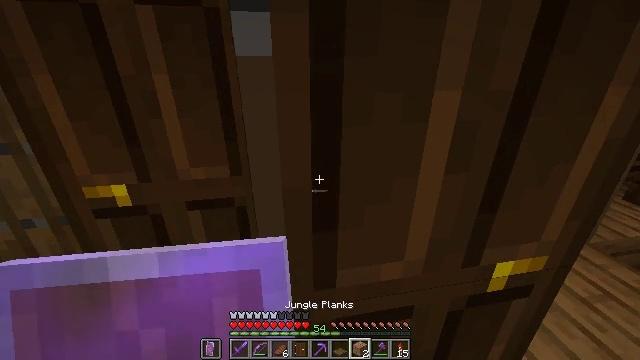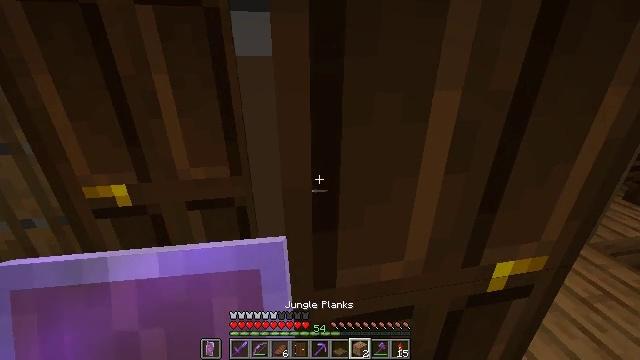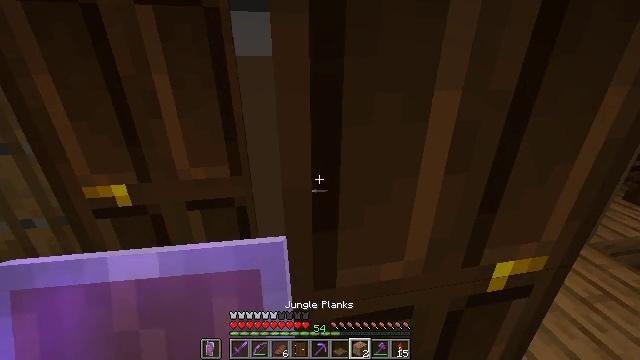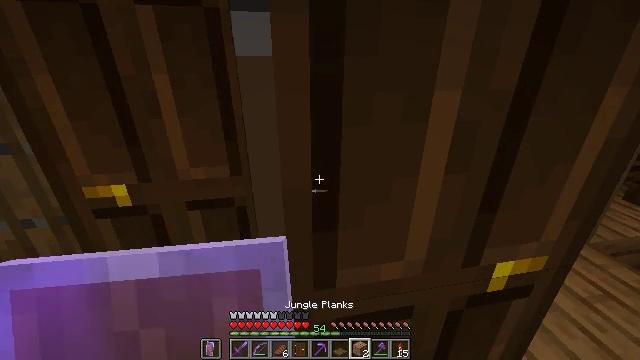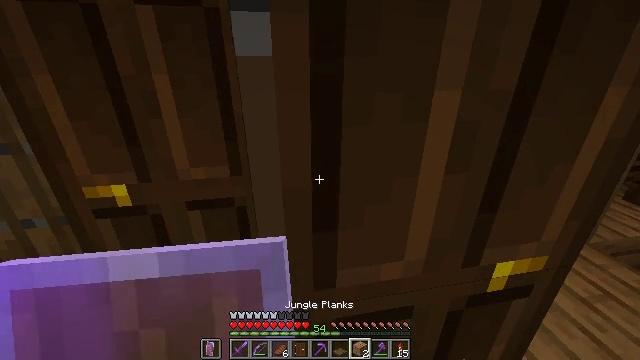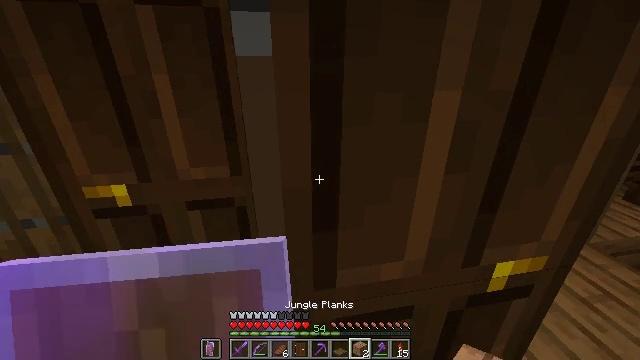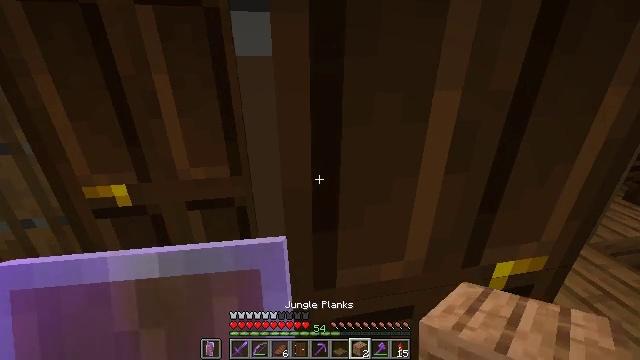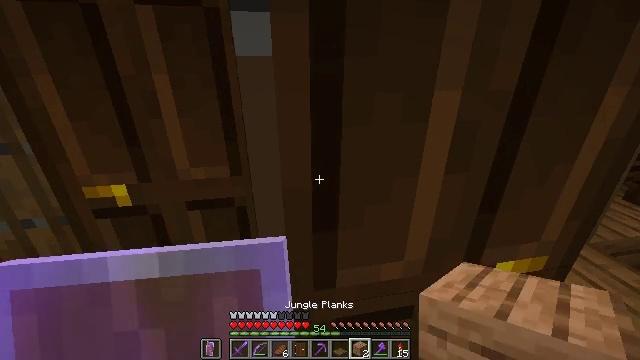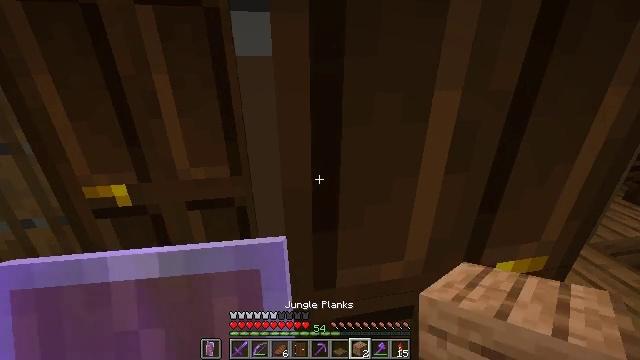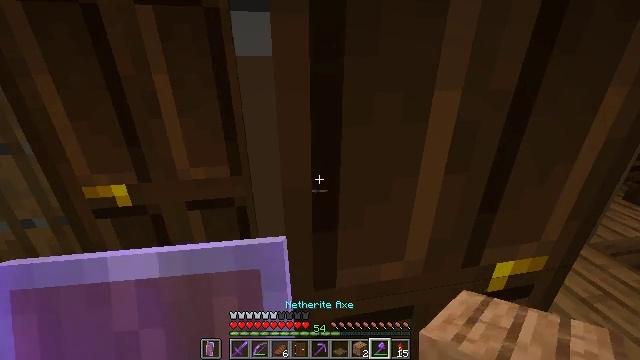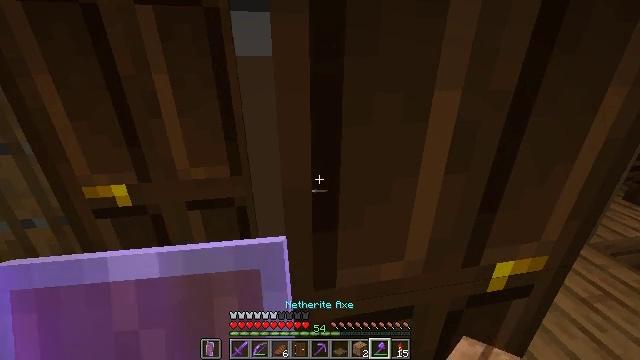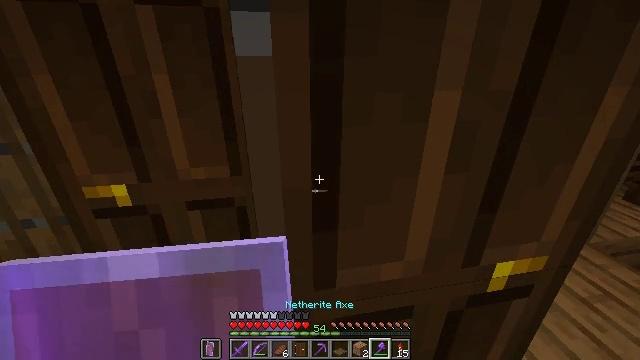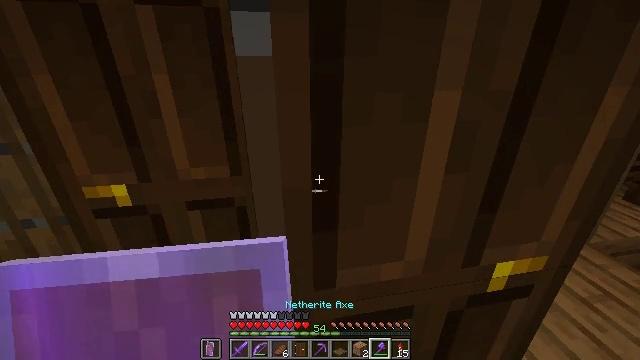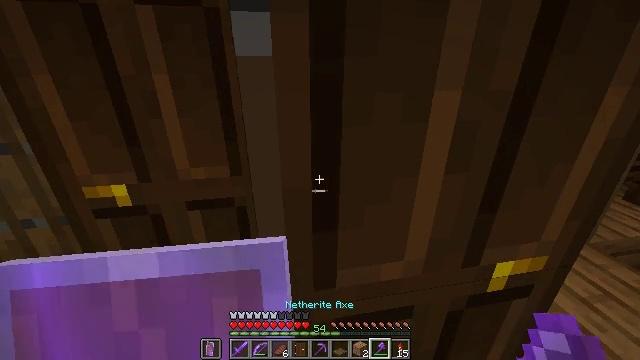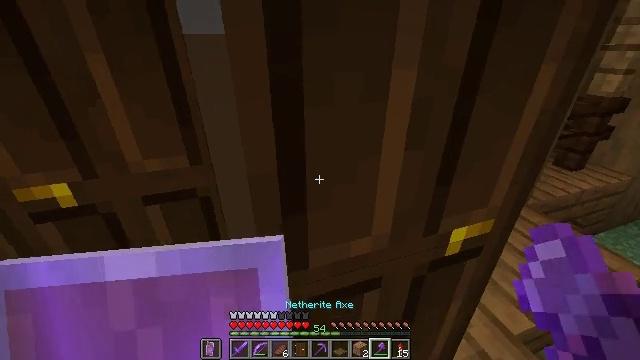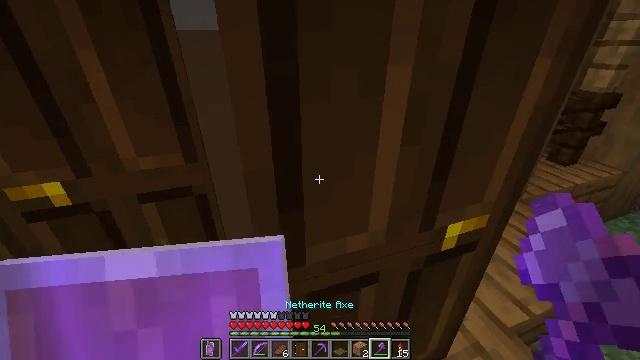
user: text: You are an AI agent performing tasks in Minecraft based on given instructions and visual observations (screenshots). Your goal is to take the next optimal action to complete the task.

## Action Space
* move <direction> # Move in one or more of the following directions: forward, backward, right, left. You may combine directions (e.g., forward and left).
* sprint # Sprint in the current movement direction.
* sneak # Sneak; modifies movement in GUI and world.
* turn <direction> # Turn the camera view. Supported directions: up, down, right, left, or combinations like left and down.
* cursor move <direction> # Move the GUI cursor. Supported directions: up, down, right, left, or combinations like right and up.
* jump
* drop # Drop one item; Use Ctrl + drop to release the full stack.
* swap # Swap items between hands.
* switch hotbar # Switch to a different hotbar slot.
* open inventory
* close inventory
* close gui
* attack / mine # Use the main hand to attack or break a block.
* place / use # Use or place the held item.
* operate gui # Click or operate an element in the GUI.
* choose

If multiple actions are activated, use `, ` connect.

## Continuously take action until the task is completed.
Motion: motion action
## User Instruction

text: Remove the dark oak door from the structure.
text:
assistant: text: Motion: no_op
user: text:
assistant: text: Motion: no_op
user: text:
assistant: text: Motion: no_op
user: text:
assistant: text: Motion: no_op
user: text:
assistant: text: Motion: no_op
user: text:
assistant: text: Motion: no_op
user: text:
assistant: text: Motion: no_op
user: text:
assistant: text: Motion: no_op
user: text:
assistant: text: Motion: no_op
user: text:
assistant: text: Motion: no_op
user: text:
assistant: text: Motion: no_op
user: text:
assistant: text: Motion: no_op
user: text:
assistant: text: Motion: no_op
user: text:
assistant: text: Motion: turn right and down
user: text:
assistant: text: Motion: no_op
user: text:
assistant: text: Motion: no_op
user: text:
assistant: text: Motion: turn down
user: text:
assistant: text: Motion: turn down
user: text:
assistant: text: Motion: turn down
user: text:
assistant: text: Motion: no_op
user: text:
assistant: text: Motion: no_op
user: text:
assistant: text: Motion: attack / mine
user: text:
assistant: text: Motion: attack / mine
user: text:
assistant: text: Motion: attack / mine
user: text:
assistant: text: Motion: attack / mine
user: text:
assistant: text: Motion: attack / mine
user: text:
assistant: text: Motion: attack / mine
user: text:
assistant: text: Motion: no_op
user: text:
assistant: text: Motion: no_op
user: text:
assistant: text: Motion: no_op